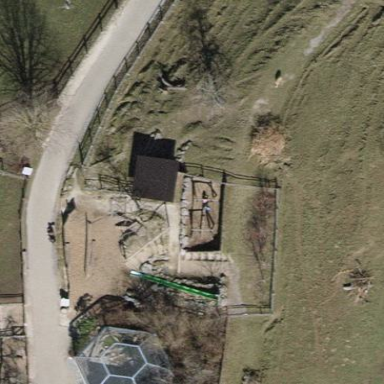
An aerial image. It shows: Playground area for leisure activities on the land.